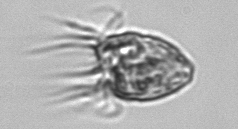
Label: Strombidium_morphotype1